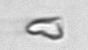
Label: detritus_transparent